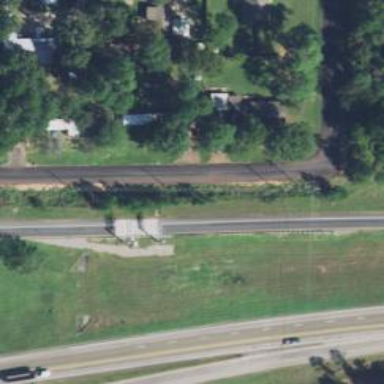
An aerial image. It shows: Toll gantry on the road.